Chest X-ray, AP view. Patient: 74 years old, sex F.
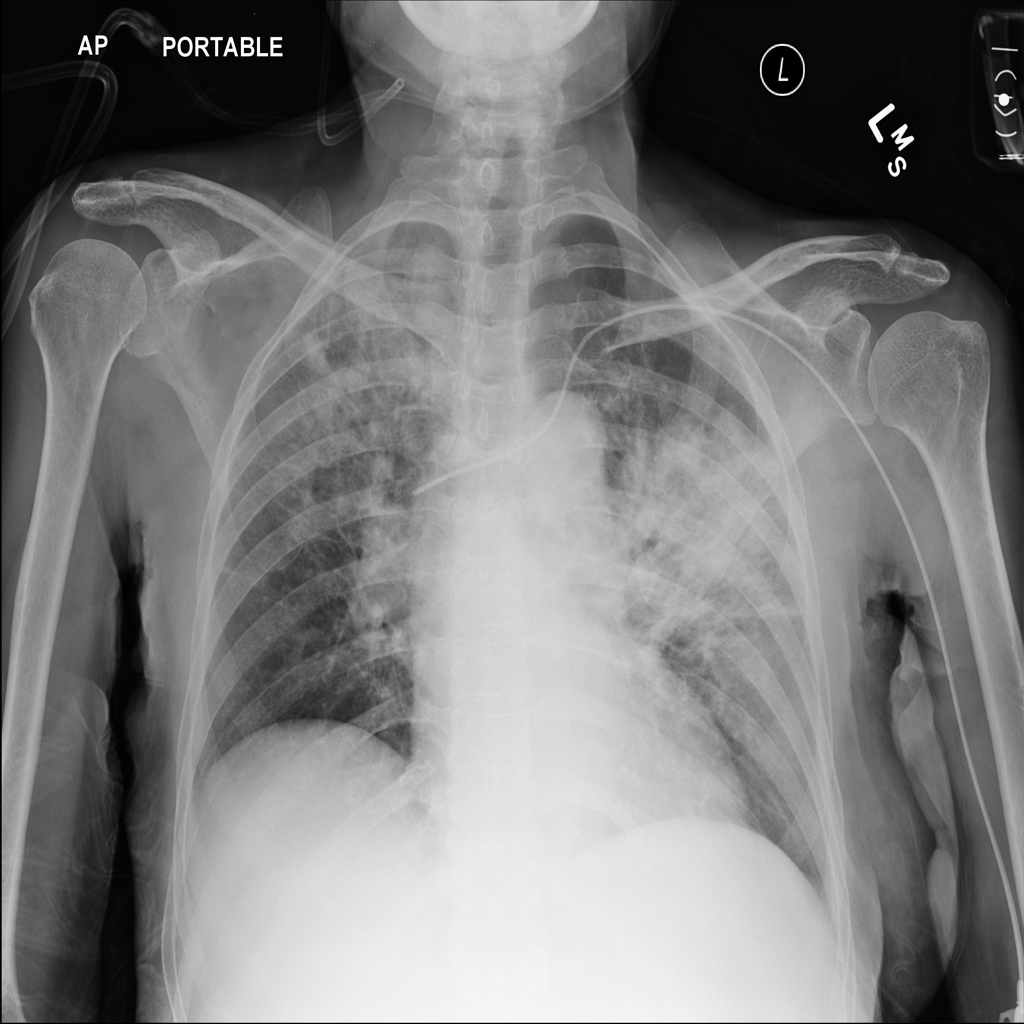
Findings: No Finding